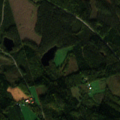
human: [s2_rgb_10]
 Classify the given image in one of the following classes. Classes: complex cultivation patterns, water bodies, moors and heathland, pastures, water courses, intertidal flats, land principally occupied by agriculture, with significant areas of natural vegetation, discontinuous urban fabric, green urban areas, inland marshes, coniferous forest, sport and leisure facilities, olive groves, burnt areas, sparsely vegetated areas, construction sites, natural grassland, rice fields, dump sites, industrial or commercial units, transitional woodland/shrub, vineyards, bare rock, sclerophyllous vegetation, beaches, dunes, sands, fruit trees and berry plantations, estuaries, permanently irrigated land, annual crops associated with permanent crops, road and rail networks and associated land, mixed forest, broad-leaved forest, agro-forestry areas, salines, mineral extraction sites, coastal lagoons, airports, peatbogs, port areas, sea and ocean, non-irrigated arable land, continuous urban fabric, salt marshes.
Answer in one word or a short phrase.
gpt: land principally occupied by agriculture, with significant areas of natural vegetation, coniferous forest, mixed forest, transitional woodland/shrub